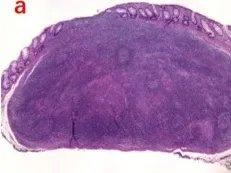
Histopathologic examination revealed a MALT lymphoma of the rectum. (a) Hematoxylin-eosin (HE) staining x20.
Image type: pathology (h&e)